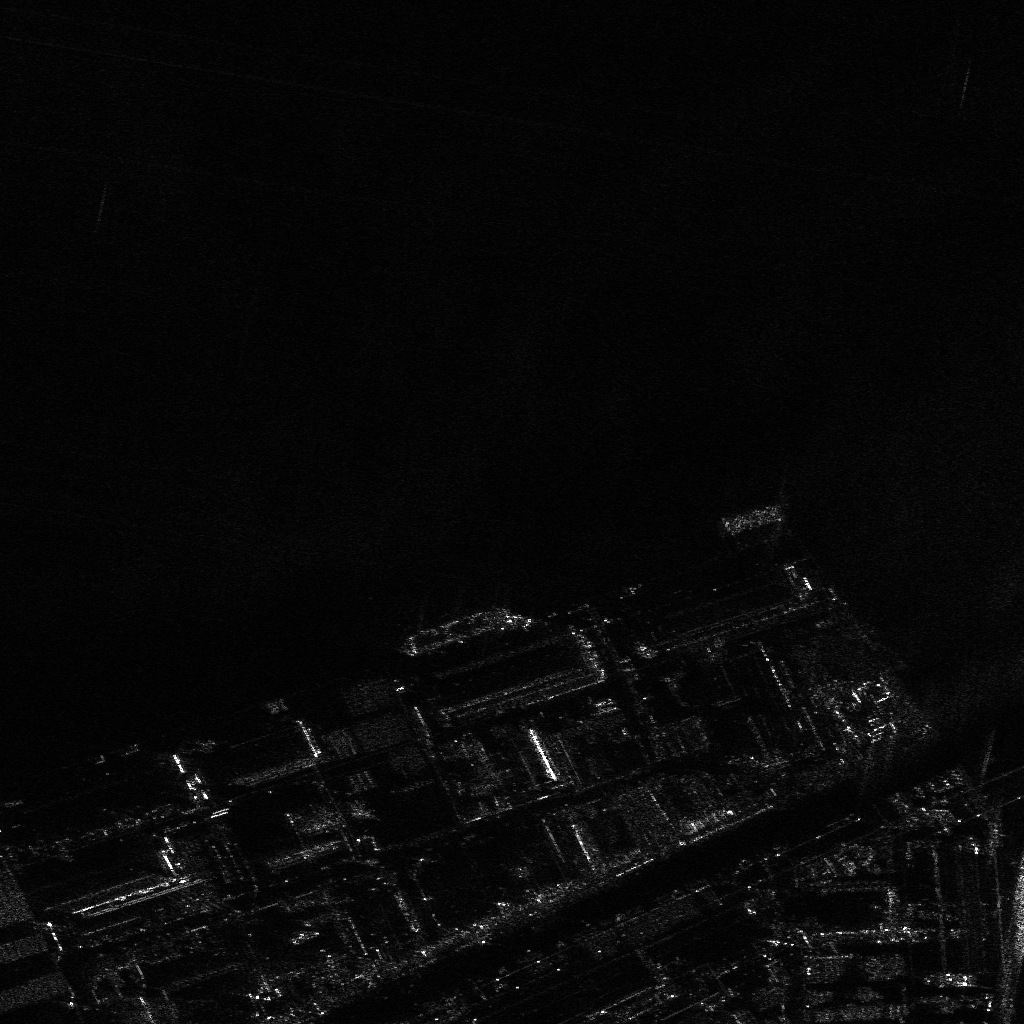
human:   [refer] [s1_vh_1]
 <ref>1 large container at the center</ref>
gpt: <box>[[43, 55, 46, 67, 71]]</box>